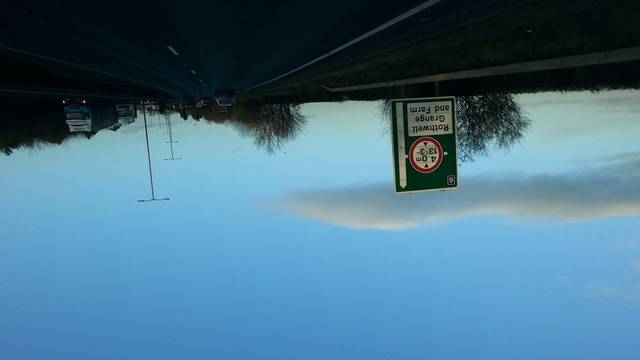
Region: United Kingdom
Coordinates: 52.413, -0.7756